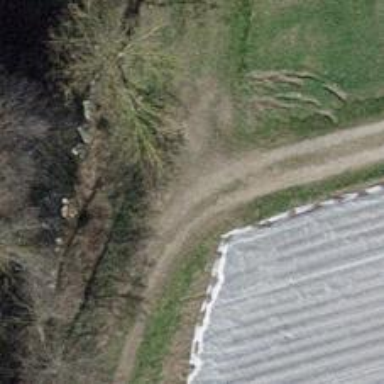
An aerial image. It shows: Agricultural area with pebblestone grade2 track.